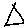
Label: triangle